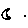
Label: moon